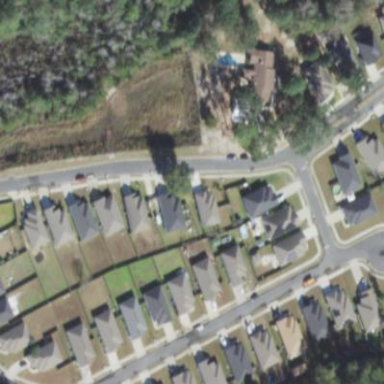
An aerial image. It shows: This residential area consists of single-family homes.